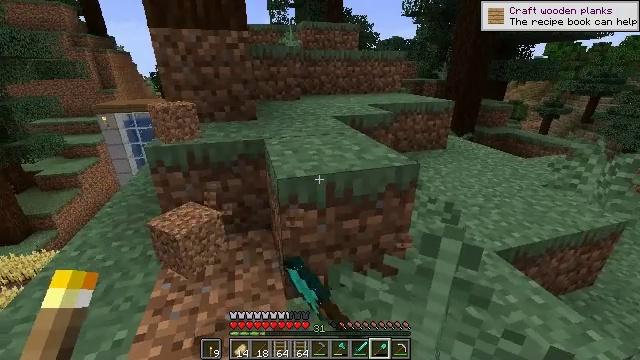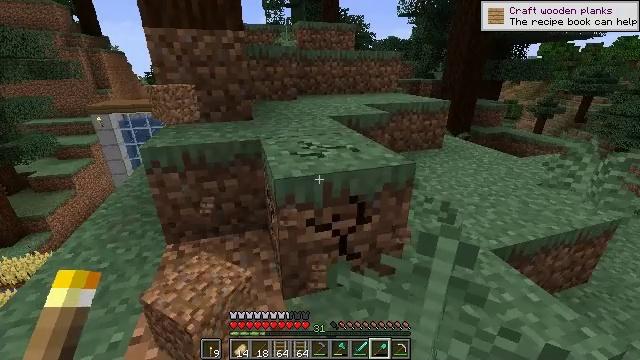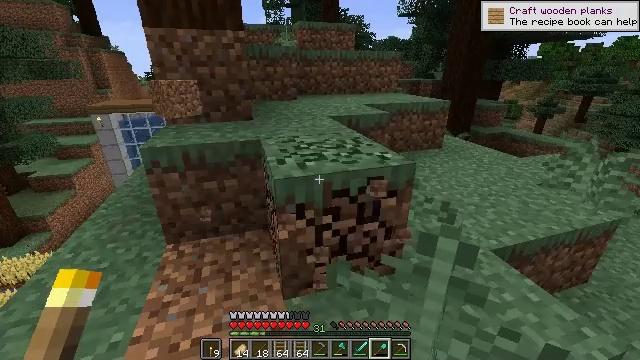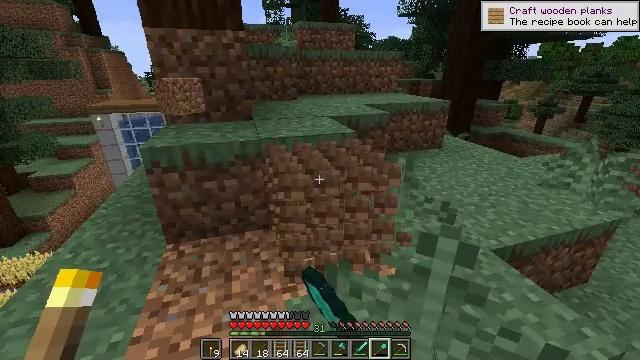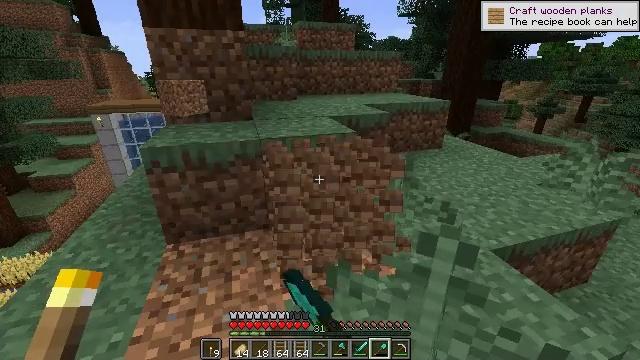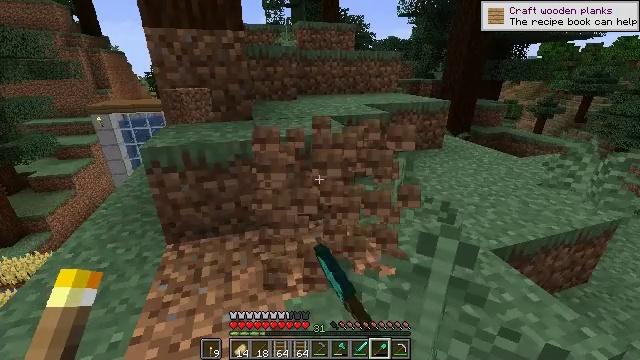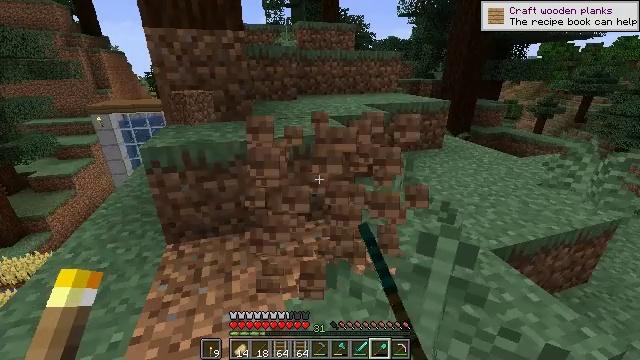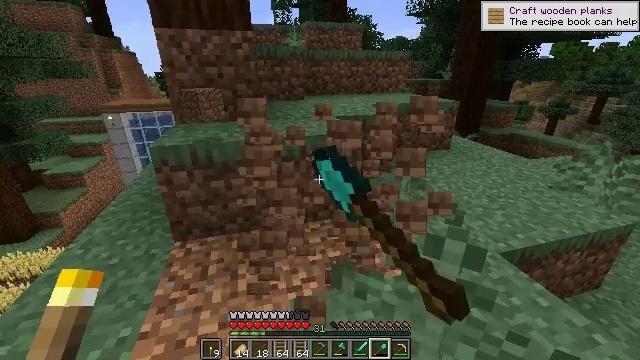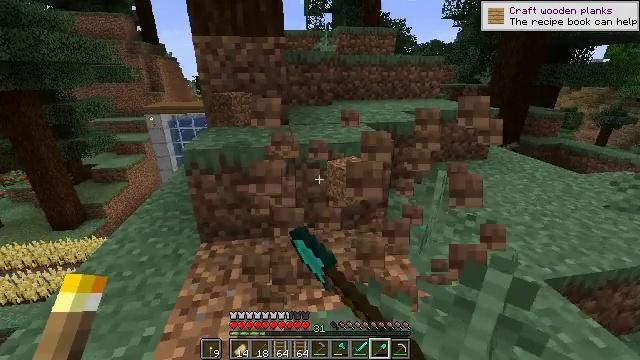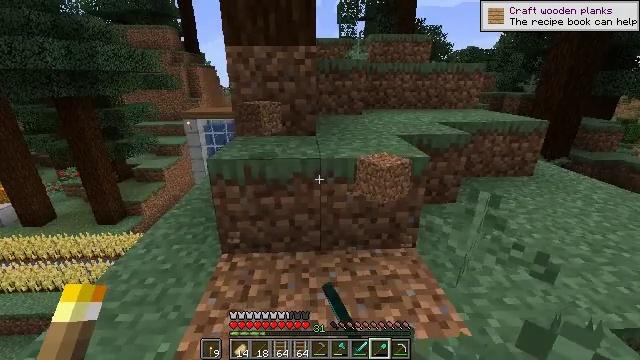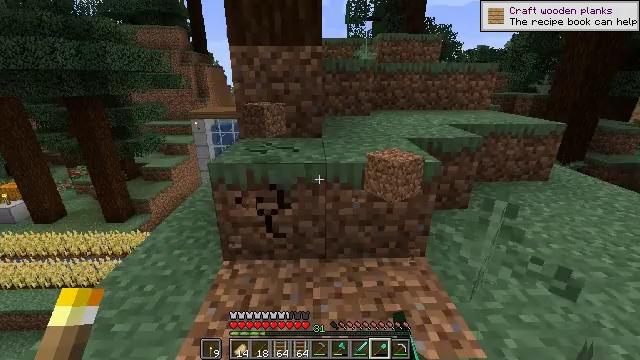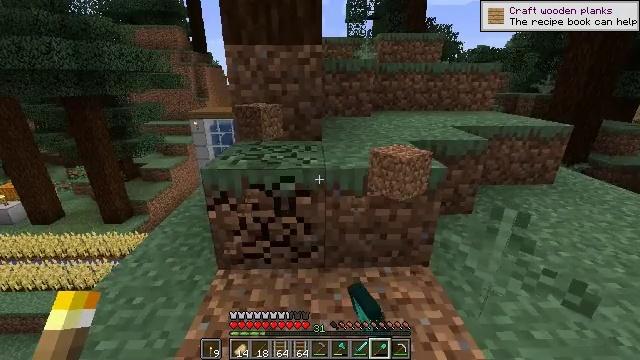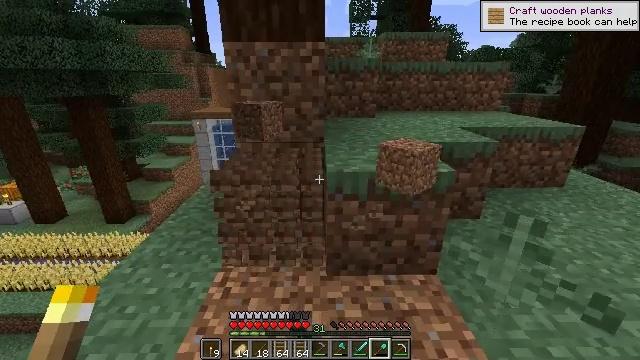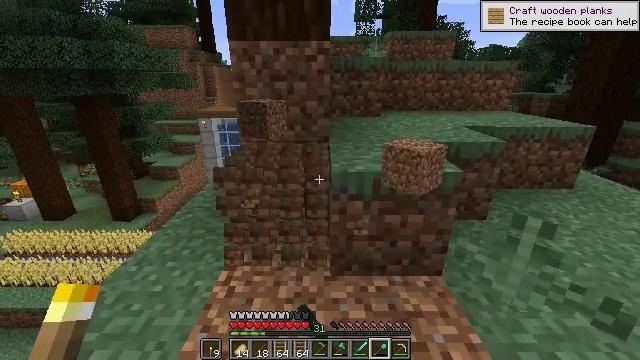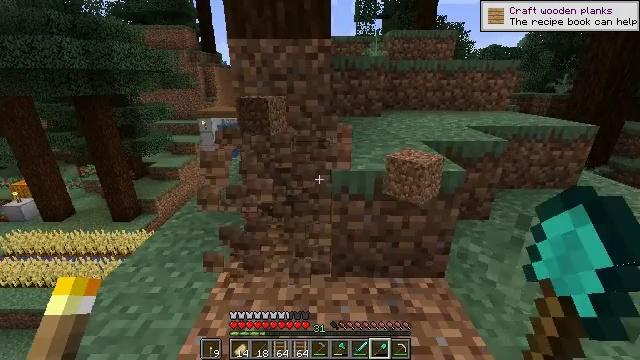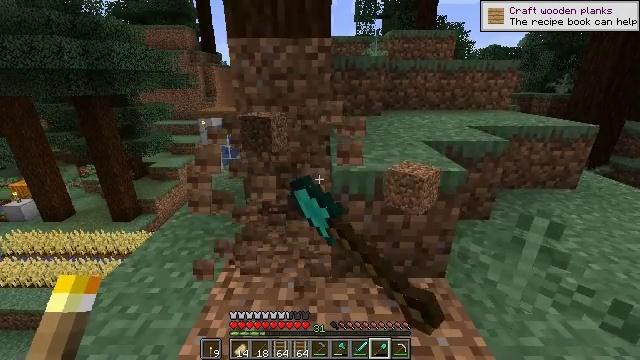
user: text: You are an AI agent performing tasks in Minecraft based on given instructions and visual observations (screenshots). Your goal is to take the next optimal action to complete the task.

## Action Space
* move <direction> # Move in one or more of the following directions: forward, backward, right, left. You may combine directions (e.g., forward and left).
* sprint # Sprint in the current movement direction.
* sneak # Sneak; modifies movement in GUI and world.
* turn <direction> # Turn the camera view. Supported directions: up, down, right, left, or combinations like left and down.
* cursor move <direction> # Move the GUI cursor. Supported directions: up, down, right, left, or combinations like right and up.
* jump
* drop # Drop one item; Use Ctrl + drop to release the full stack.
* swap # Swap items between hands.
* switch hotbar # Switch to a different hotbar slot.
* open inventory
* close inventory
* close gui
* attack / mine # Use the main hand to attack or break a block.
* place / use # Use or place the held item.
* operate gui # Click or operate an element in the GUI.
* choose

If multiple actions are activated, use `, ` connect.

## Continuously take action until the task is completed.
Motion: motion action
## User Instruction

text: Mine grass block from the ground.
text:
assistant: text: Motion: attack / mine
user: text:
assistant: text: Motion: attack / mine
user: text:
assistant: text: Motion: attack / mine
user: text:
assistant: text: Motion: attack / mine
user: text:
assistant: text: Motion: attack / mine
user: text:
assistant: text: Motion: attack / mine
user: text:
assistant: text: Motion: turn left, attack / mine
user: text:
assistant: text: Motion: move forward, turn left, attack / mine
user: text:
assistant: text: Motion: move forward, turn left and up, attack / mine
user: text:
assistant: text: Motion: move forward, turn left, attack / mine
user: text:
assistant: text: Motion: attack / mine
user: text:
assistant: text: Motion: attack / mine
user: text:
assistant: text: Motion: turn left, attack / mine
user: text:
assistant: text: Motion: attack / mine
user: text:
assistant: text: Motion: attack / mine
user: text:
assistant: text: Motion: attack / mine
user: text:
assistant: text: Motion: turn right, attack / mine
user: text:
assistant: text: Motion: turn right, attack / mine
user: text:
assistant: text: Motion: turn right, attack / mine
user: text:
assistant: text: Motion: turn right, attack / mine
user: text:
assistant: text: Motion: attack / mine
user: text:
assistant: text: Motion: attack / mine
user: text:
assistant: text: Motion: attack / mine
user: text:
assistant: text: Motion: attack / mine
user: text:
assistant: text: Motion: attack / mine
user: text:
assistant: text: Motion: attack / mine
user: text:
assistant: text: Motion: attack / mine